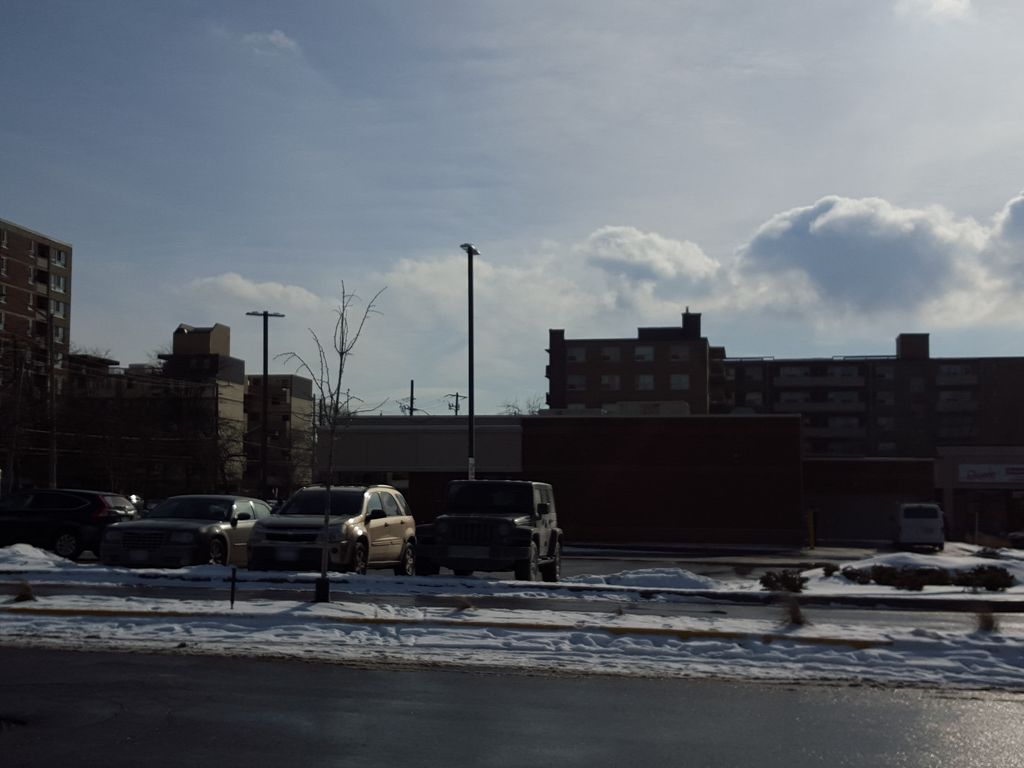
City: toronto